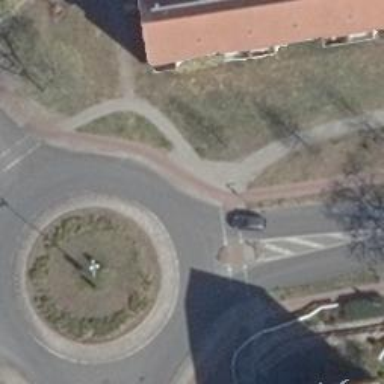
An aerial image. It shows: Uncontrolled crossing with central island on the road.